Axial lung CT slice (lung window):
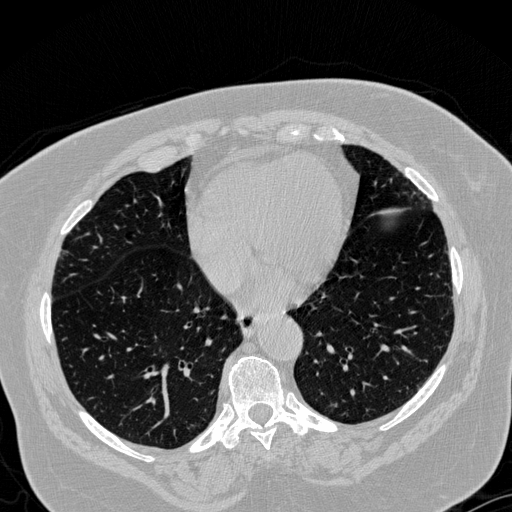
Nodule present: no